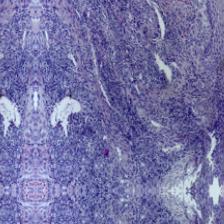
Diagnosis: OSCC